Question: I'm having trouble using Ionic with this new multi-device-hybrid-apps feature of VS2013.
When I start my app using Ripple (F5 in visual studio) I see the error:
'''
Keyboard.hideKeyboardAccessoryBar
We seem to be missing some stuff :(
'''
I've created the Ionic app using the 'ionic start myApp blank' from the commandline which puts the as well as other files into a sub folder - the file is placed into the parent of . Then I created a new vs project, using js codova template. The sln and jsproj files sit in the myApp folder. And I added the files keeping the Ionic folder structure.

I've noted that running ripple from the command line and starting it from the www path doesn't show the error.
'''
cd .../myApp
ripple emulate --path www
'''
but this does
'''
cd .../myApp
ripple emulate --path .
'''
Any advise on setting up the project in visual studio but keeping the ionic folder structure would be helpful. Thanks.
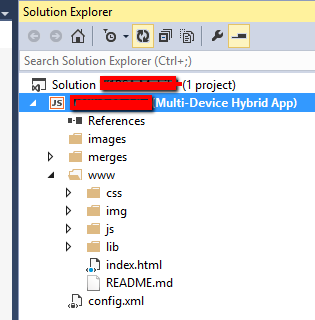
Answer: Multi-Device Hybrid Apps currently does not support the project structure that you're trying to use.
As a workaround, you can move the content out of /www and into the root of the VS project. At build time the files will be placed back into /www behind the scenes and things should work as expected.